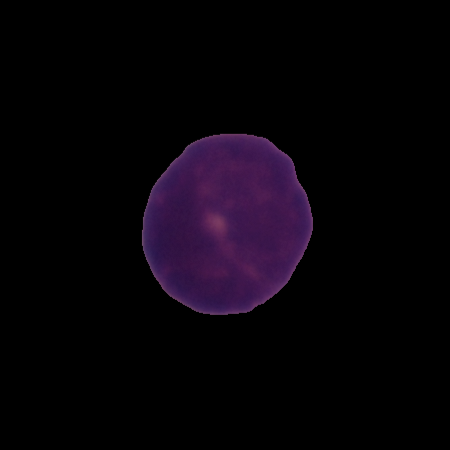
Label: healthy